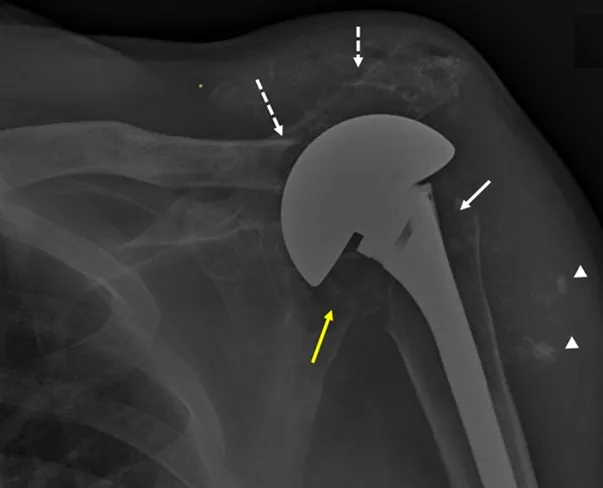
Imaging of the left shoulder before
arthroplasty removal. (b) Anteroposterior radiograph of the left shoulder demonstrating erosive
changes and extensive demineralization of the left proximal humerus (solid
white arrow) with left shoulder arthroplasty hardware in place. Osseous
fragmentation and erosion at the acromioclavicular joint, with secondary
acromioclavicular joint separation (dashed white arrows), and ossific debris
in the subacromial-subdeltoid bursa and/or soft tissue heterotopic
ossification (arrowheads). There is additionally erosion and fragmentation
of the glenoid (yellow arrow).
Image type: radiology (x_ray)